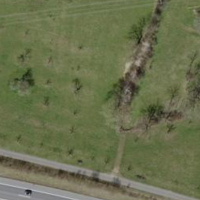
EUNIS habitat code: 57
Species observed at this site:
Tettigonia viridissima
Chorthippus brunneus
Phaneroptera falcata